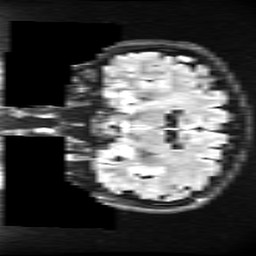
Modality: FLAIR
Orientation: coronal
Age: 22
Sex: female
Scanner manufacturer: ge
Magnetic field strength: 3 T
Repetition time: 11 s
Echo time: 0.1497 s